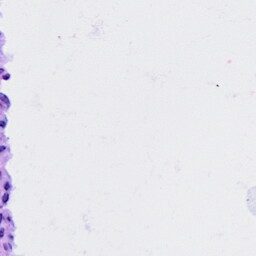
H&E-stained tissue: Cervix